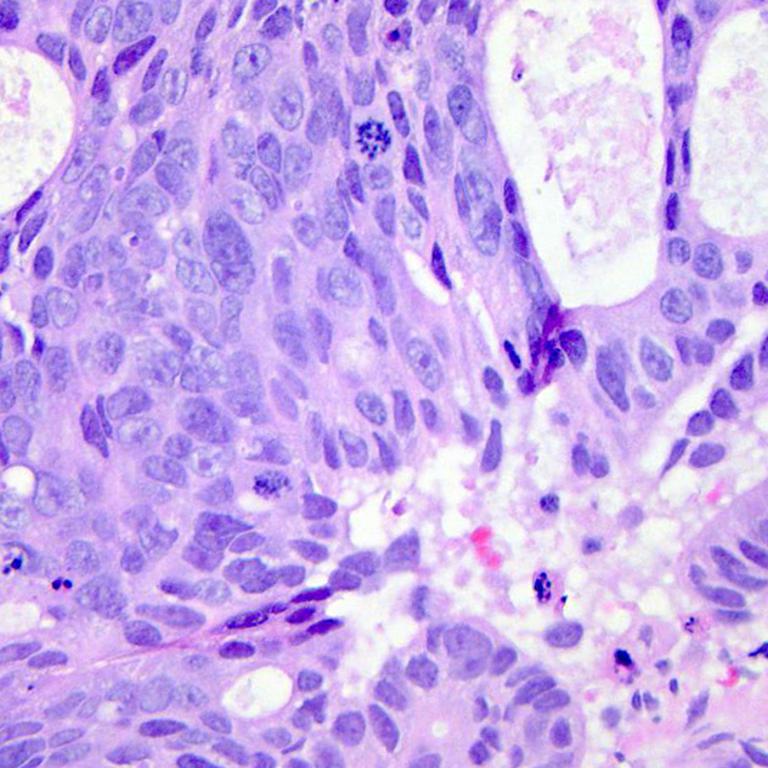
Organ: colon
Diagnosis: adenocarcinomas